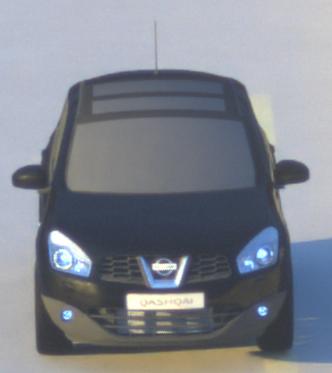
Make: Nissan
Model: Qashqai 1.6
Detailed model: Qashqai (J10)
Model produced from: 2010/03
Model produced until: 2010/08
Doors: 5
Color: black
Road condition: dry road
Daytime: sunrise or sunset
Contrast: medium contrast